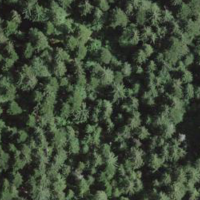
EUNIS habitat code: 43
Species observed at this site:
Filipendula ulmaria